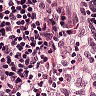
Metastatic tissue present: no